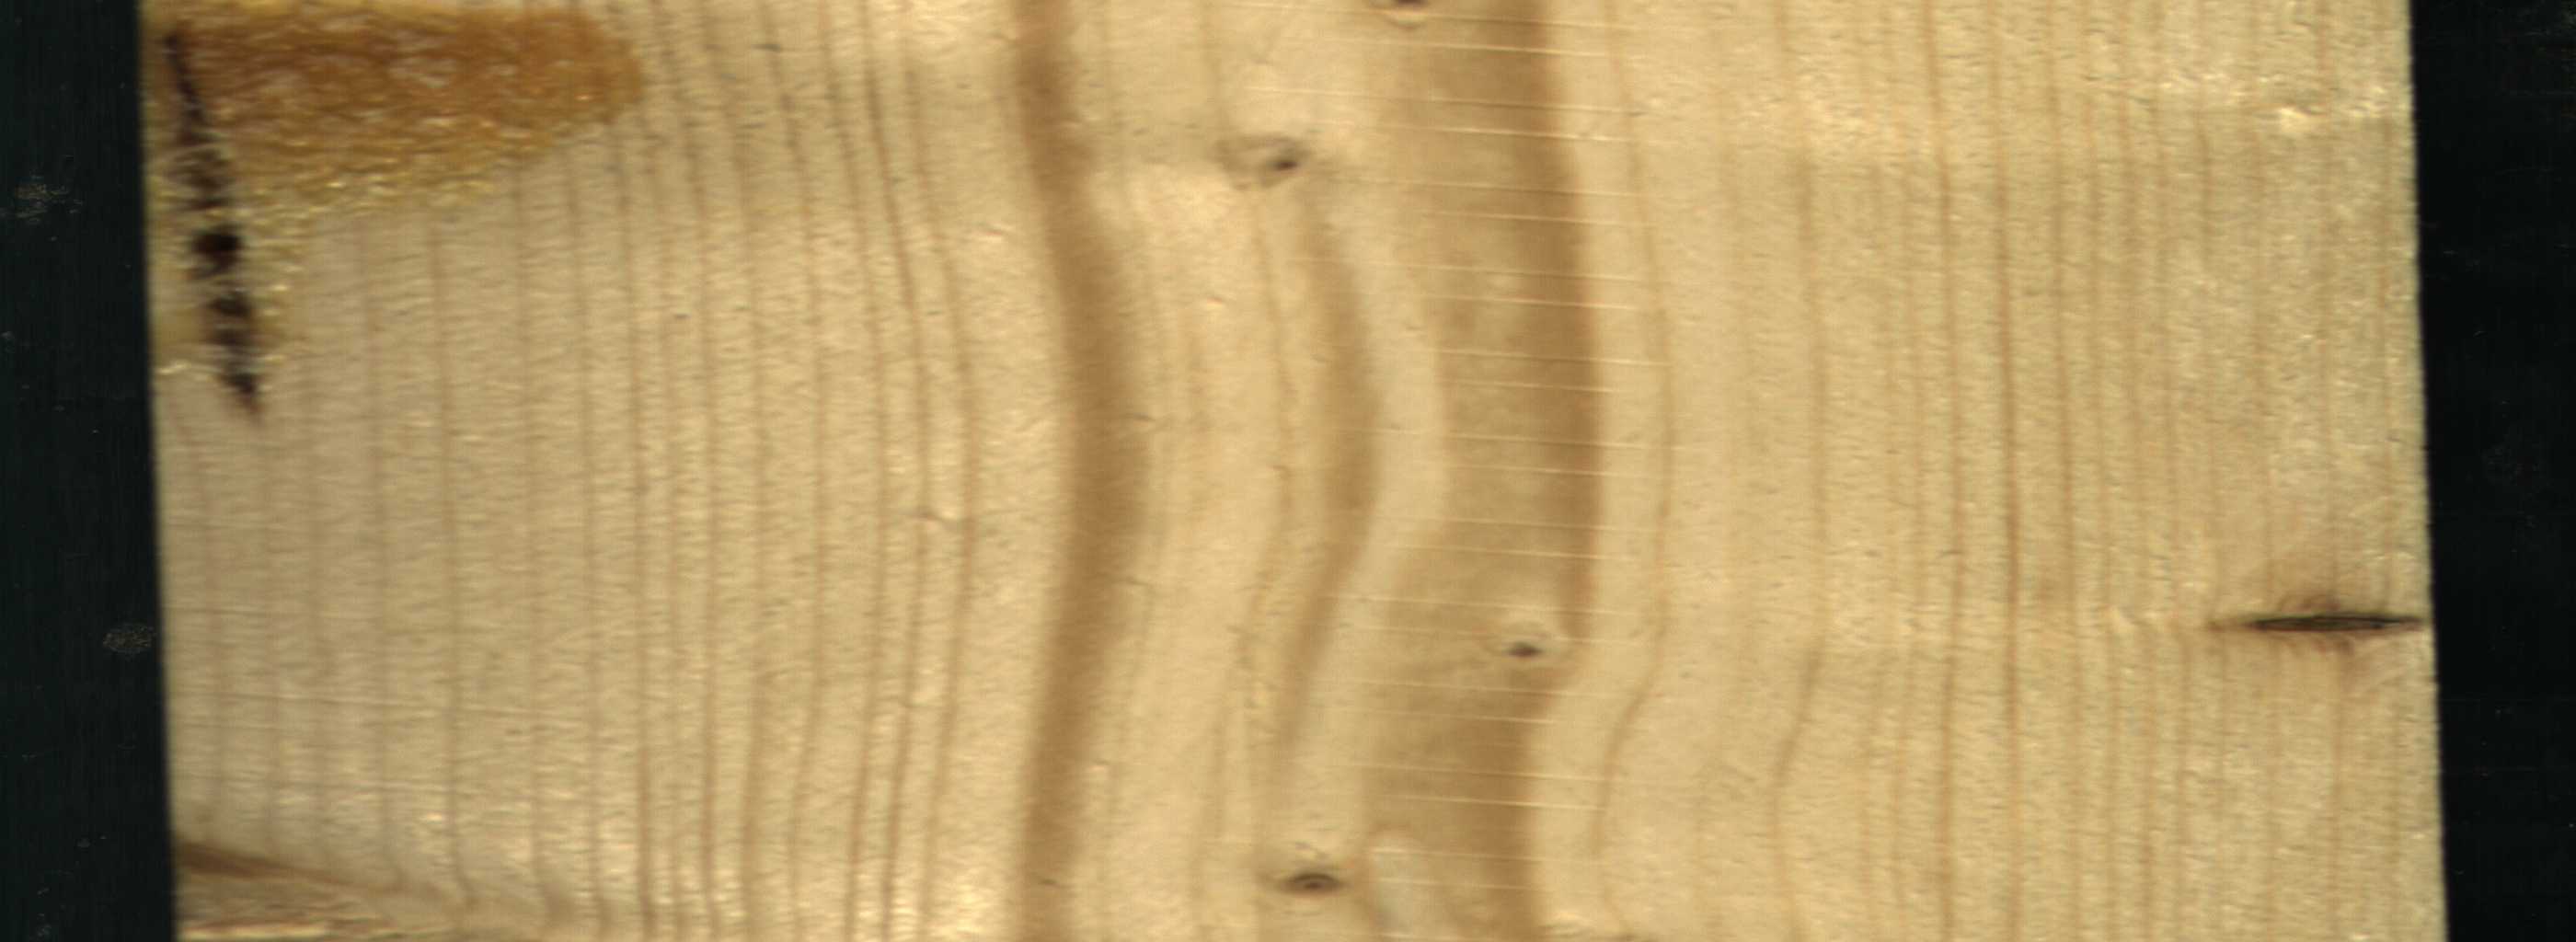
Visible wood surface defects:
resin
Quartzity
Quartzity
Dead_Knot
Live_Knot
Live_Knot
Live_Knot